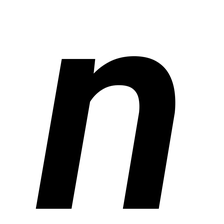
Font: Roboto-Italic_SemiBold_Italic